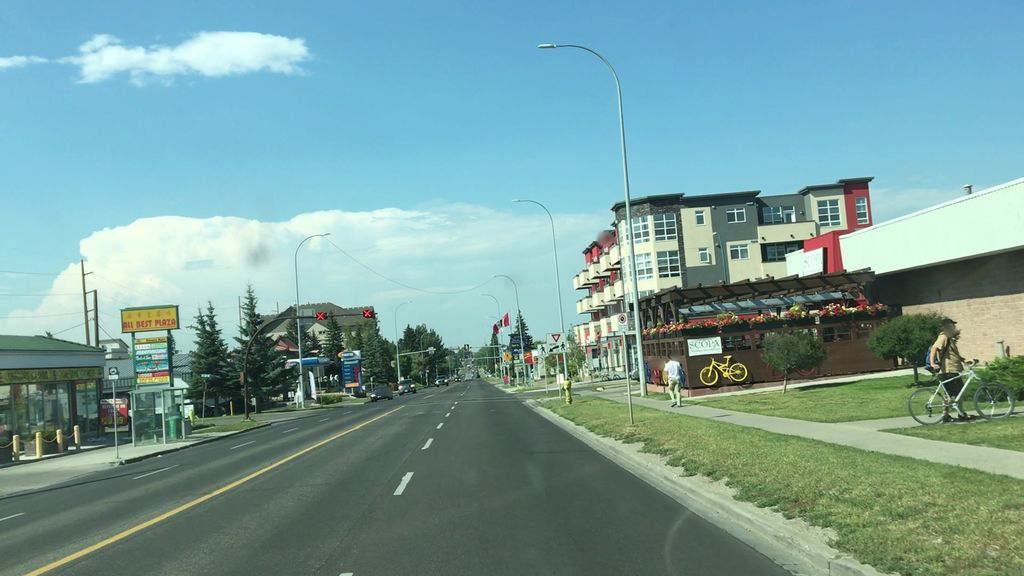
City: calgary